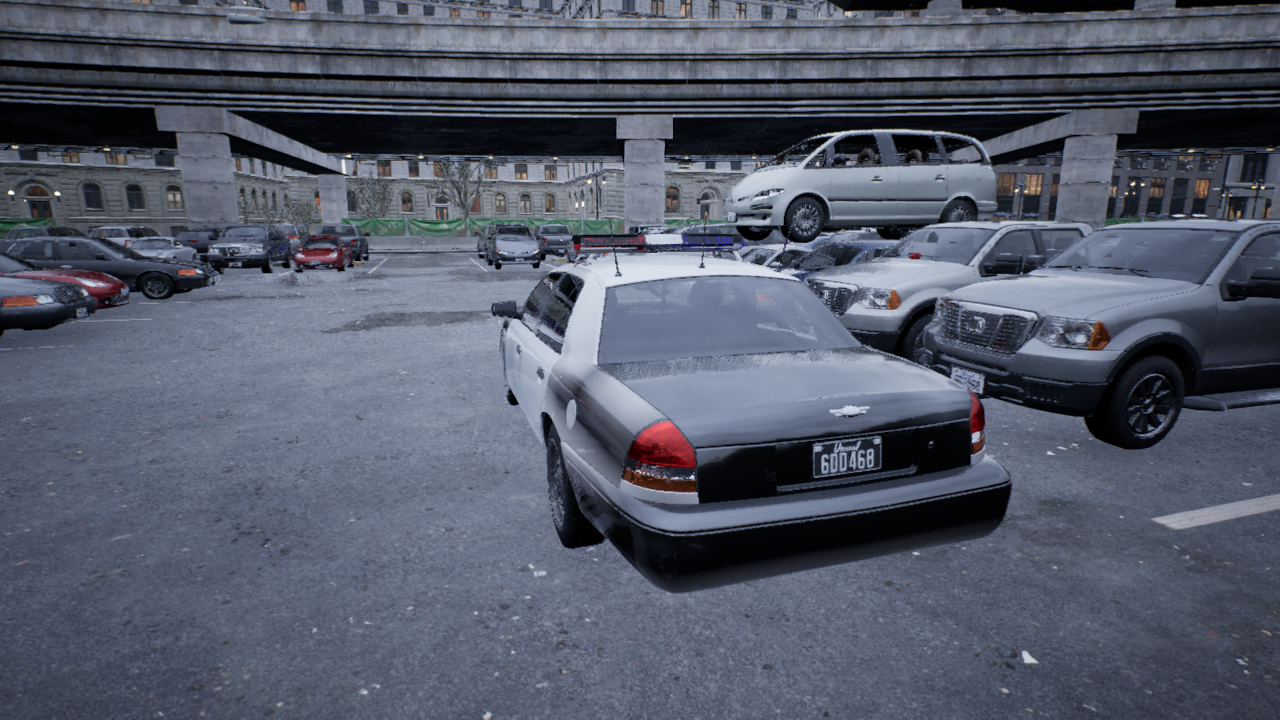
Venue: arterial
Lighting: overcast
Vehicle rig: sedan